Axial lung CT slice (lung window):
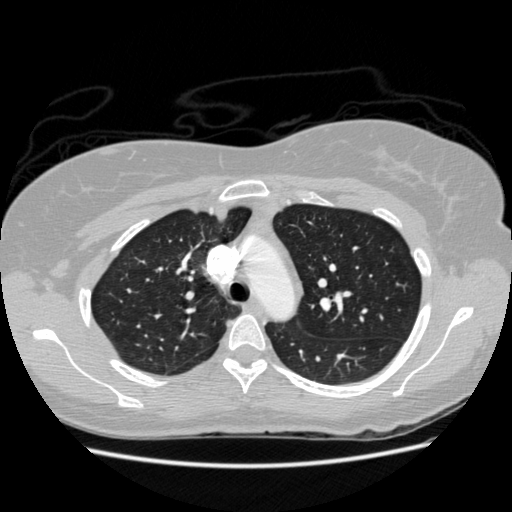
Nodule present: no